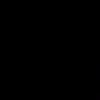
Label: space